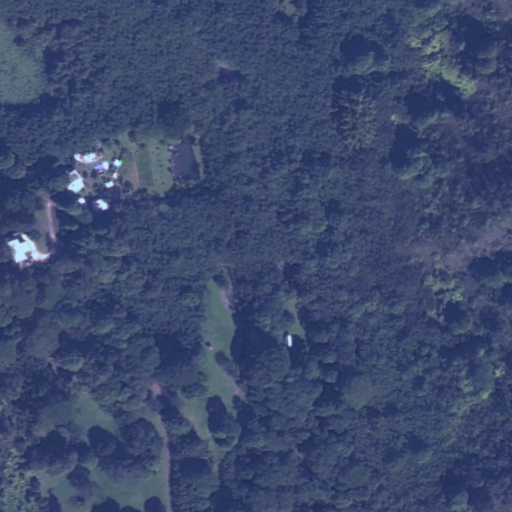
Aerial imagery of valley in Hawaii named Waioli Valley containing only unknown